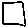
Label: square